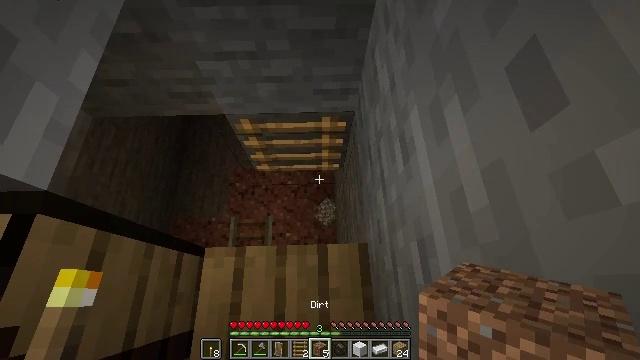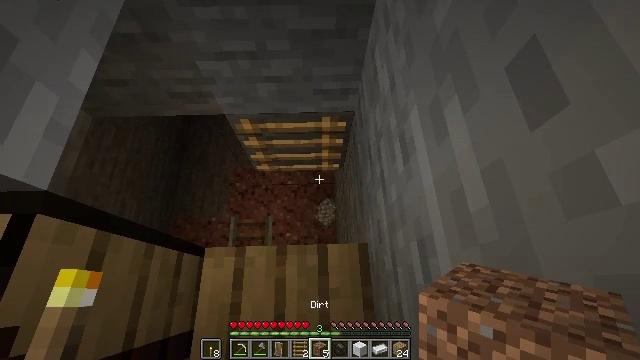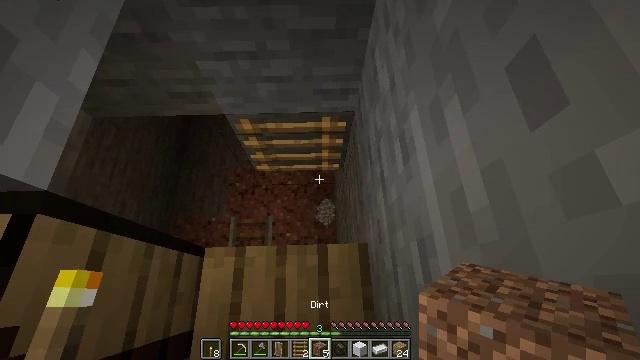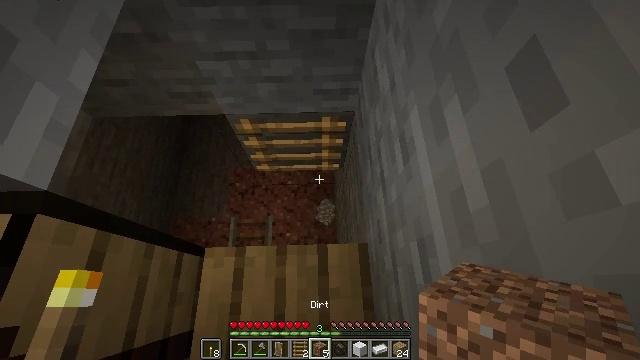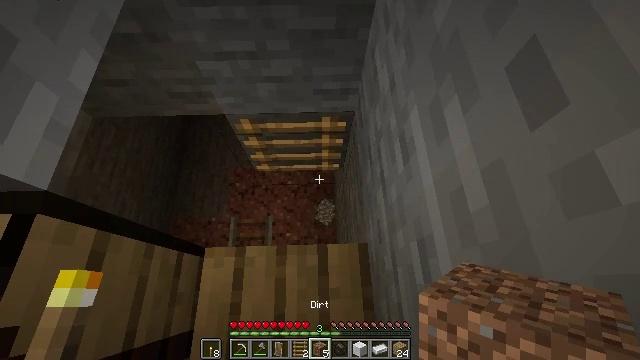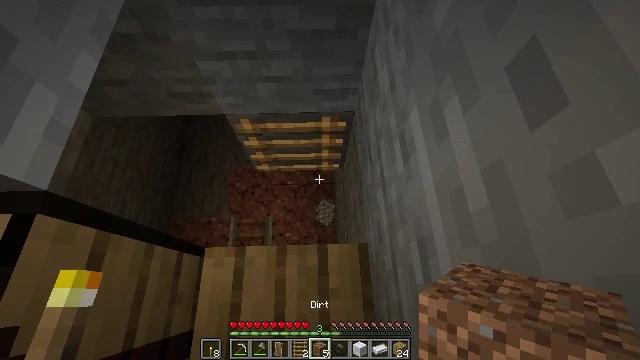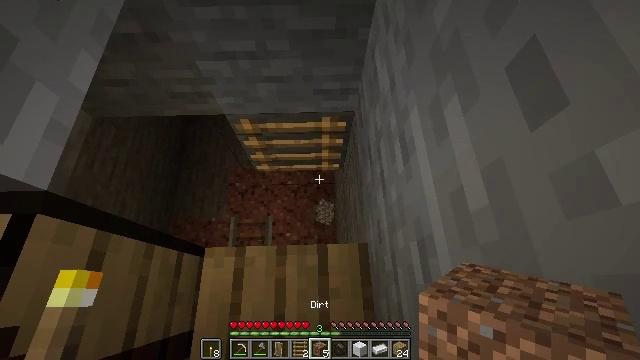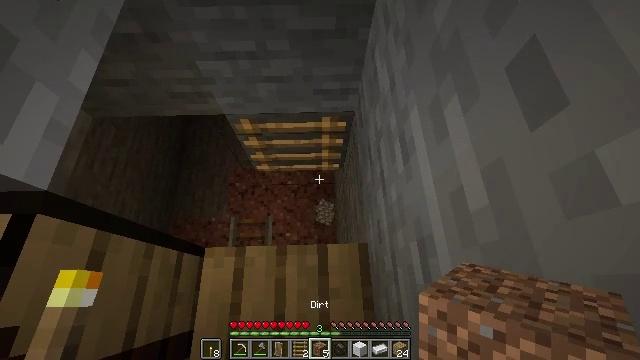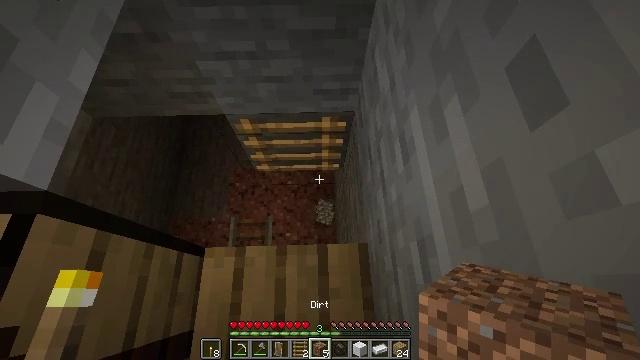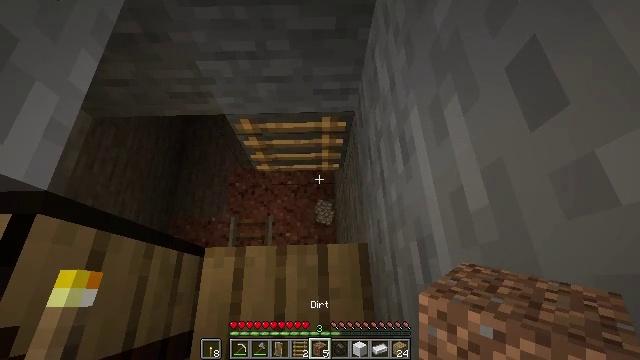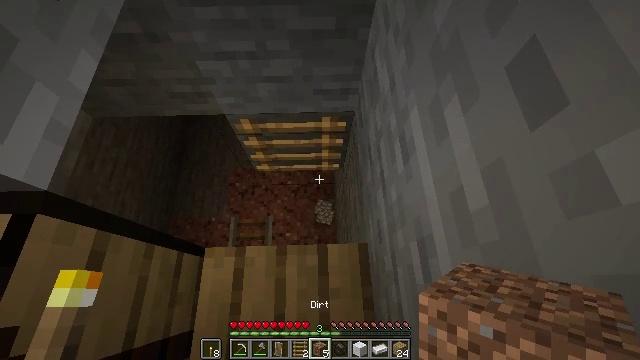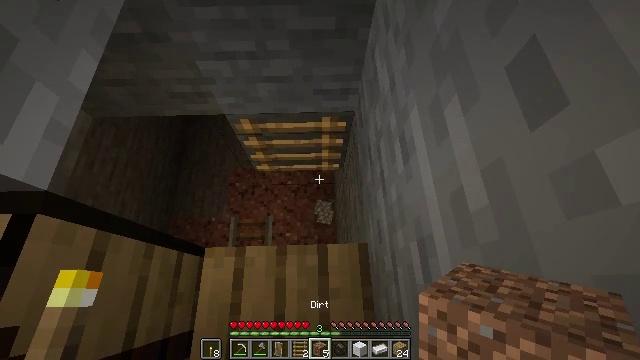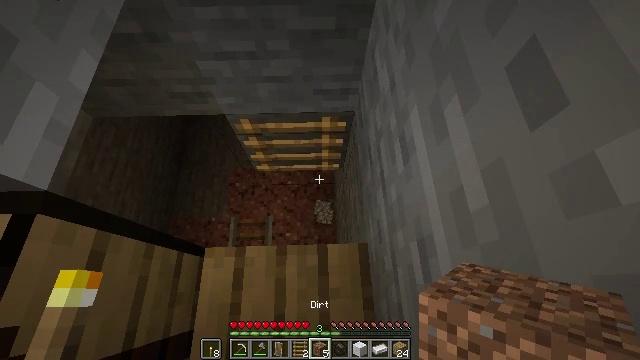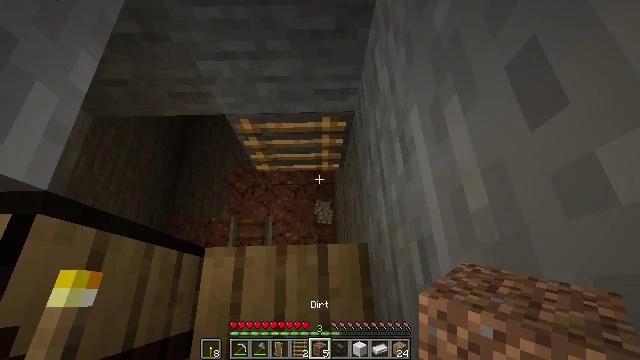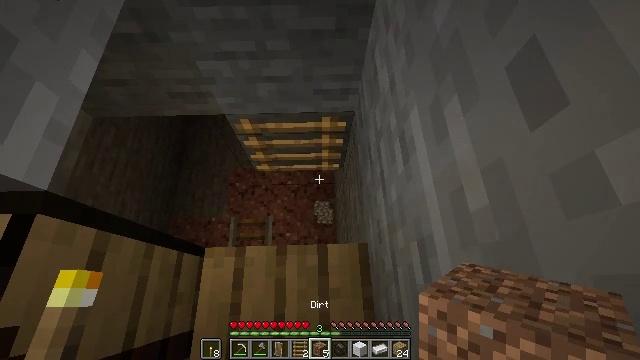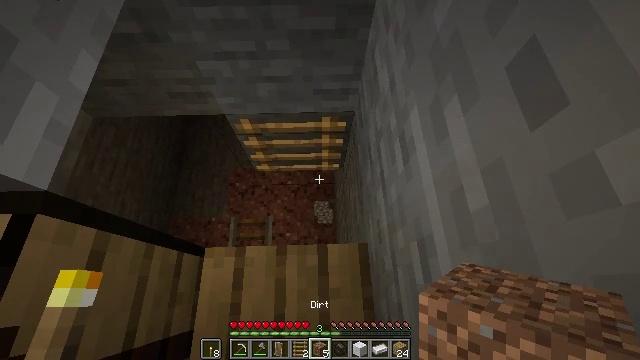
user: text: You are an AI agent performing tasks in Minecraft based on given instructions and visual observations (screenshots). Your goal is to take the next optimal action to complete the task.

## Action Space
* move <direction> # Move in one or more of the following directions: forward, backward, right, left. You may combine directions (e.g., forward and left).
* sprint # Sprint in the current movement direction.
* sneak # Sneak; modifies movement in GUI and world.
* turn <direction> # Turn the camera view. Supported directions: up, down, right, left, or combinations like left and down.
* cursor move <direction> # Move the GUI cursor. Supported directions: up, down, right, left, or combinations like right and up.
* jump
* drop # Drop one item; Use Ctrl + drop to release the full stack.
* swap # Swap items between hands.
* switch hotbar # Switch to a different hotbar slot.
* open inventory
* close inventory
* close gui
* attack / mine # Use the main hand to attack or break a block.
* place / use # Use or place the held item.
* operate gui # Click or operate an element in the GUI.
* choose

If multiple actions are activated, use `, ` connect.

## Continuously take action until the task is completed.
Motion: motion action
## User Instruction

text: Mine the ladder from the wall.
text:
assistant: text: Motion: no_op
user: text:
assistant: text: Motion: no_op
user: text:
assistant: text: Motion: no_op
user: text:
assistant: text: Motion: no_op
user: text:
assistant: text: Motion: no_op
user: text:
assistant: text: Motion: no_op
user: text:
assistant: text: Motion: no_op
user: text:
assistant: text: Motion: no_op
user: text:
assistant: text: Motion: no_op
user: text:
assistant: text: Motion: use / place
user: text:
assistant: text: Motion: no_op
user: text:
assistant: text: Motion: no_op
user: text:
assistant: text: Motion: no_op
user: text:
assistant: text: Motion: no_op
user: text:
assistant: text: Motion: no_op
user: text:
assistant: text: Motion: no_op
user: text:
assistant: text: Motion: no_op
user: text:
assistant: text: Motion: no_op
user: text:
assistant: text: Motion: turn down
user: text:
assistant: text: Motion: no_op
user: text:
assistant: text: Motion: no_op
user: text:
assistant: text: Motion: no_op
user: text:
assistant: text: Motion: no_op
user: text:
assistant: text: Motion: use / place
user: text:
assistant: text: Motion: no_op
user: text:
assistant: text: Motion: no_op
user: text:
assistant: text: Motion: no_op
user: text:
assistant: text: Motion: sneak
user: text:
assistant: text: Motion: sneak
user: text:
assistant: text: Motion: sneak